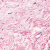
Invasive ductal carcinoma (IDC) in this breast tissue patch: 0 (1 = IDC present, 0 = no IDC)